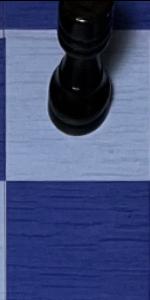
Label: Empty